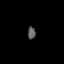
Tissue: lung
Cell type: Epithelial cells
Senescence score: 0.2102
Nuclear area (px): 99
Mean DAPI intensity: 87.434